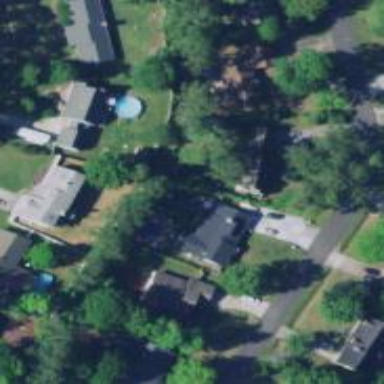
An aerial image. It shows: Neighborhood.